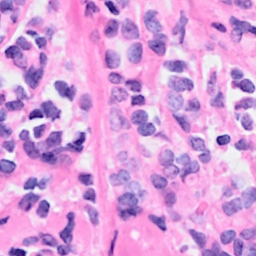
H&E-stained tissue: Breast